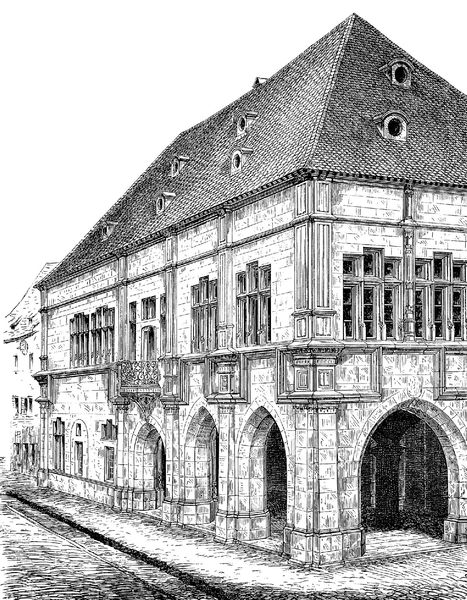
Titel: Rathaus in Ensisheim im Elsass
Standort: Ensisheim (EU - F - Elsass)
Schlagwörter: weiß, fenster, grau, schwarz, skizze, strasse, säule, säulen, zeichnung, dach, gebäude, haus, weg, architektur, augen, stein, steine, häuser, renaissance, balkon, ecke, bogen, pflaster, zwei, mauer, ziegel, pilaster, ornamente, tor, bögen, eingang, gang, rundfenster, torbogen, dachfenster, stich, gehweg, illustration, bleistift, spitzbogen, spitzbögen, profan, plan, kupferstich, zeichung, dacht, giebeldach, bullaugen, kleine fenster, rundobogen